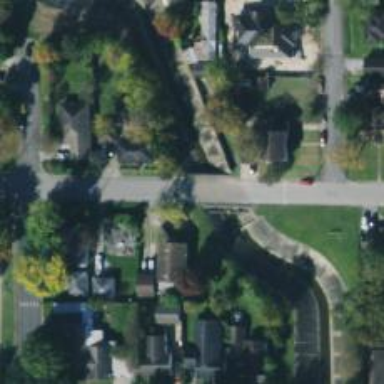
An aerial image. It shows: Residential road with bridge.